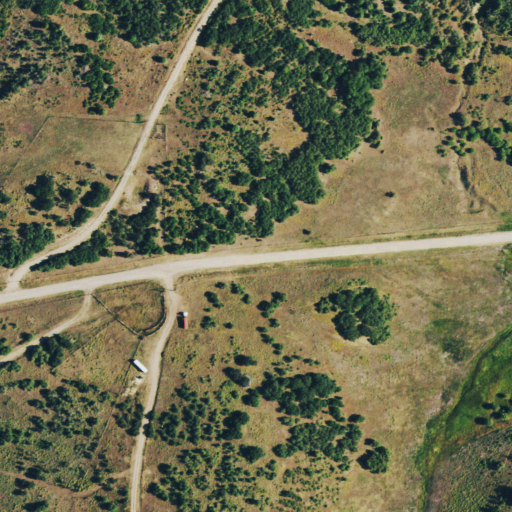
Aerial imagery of gap in Colorado named Sandys Fort Pass containing deciduous forest, shrub, evergreen forest, open development, woody wetlands, and low intensity development